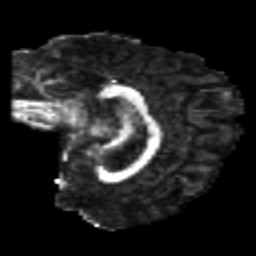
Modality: FA
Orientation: sagittal
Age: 21
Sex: female
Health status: healthy
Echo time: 0.074 s